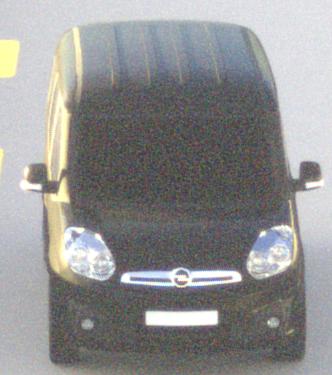
Make: Opel
Model: Combo Combi L1H1 1.4
Detailed model: Combo (D) Combi
Model produced from: 2012/01
Model produced until: 2013/11
Doors: 5
Color: black
Road condition: dry road
Daytime: sunrise or sunset
Contrast: high contrast